Interaction volume radius: 5 \u00c5
Interaction volume height: 15 \u00c5
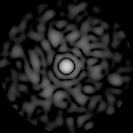
Disorder parameter: 0.8311